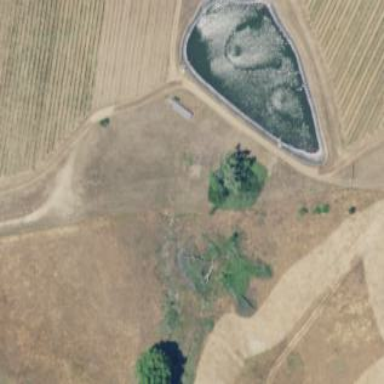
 specifically pond used for water storage."